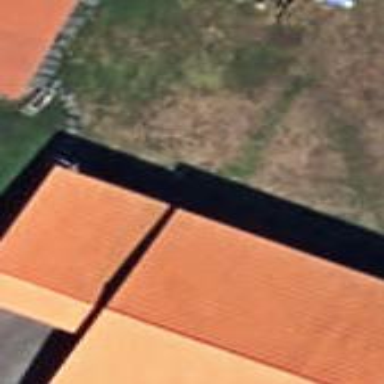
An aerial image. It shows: Garage.